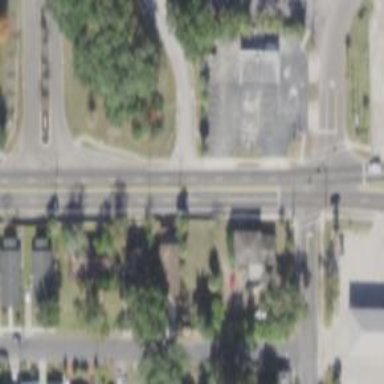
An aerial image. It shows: Unmarked road crossing.